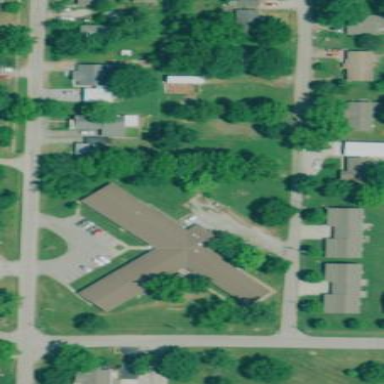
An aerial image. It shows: Nursing home building.